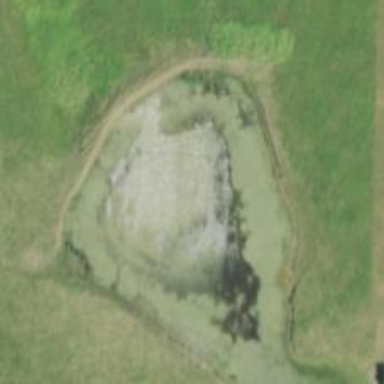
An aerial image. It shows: Peaceful pond surrounded by nature.